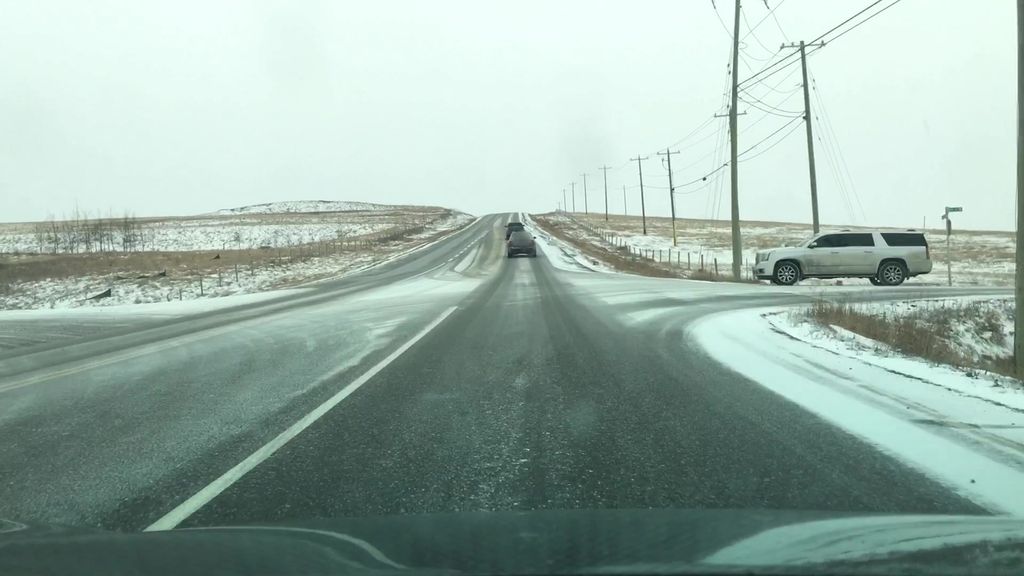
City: calgary